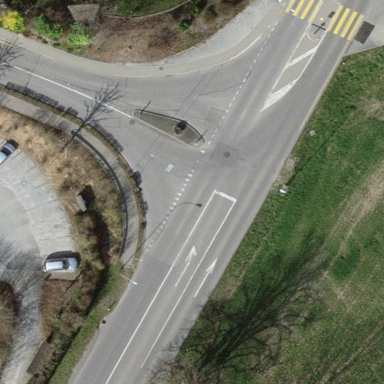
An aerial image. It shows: Asphalt surface roundabout.